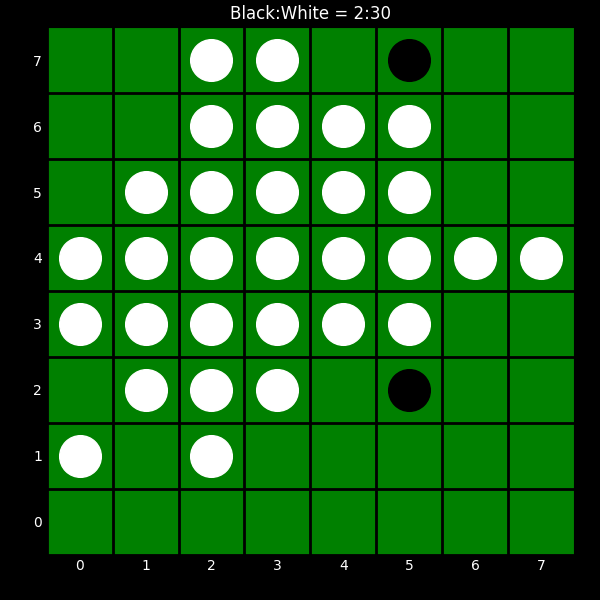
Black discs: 2
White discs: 30